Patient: sex M, age 59
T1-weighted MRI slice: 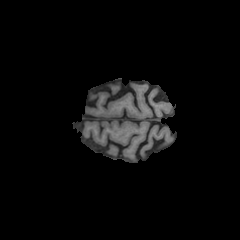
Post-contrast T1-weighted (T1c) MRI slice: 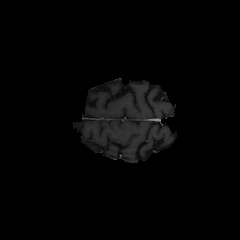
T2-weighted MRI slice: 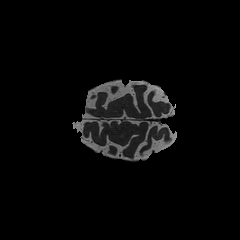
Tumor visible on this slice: no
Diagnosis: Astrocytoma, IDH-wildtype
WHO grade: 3